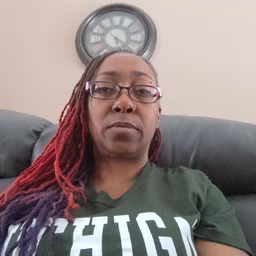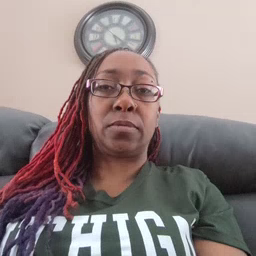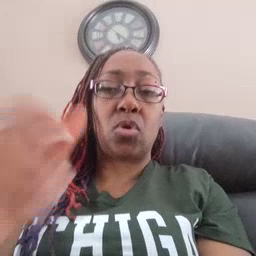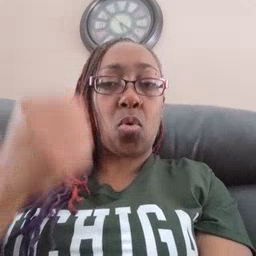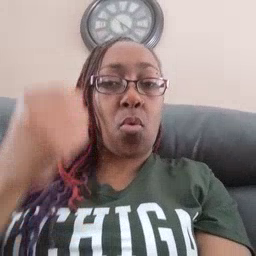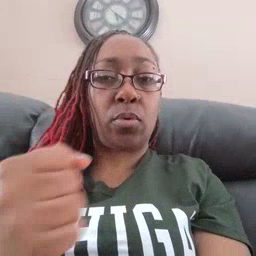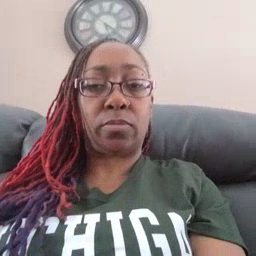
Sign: car